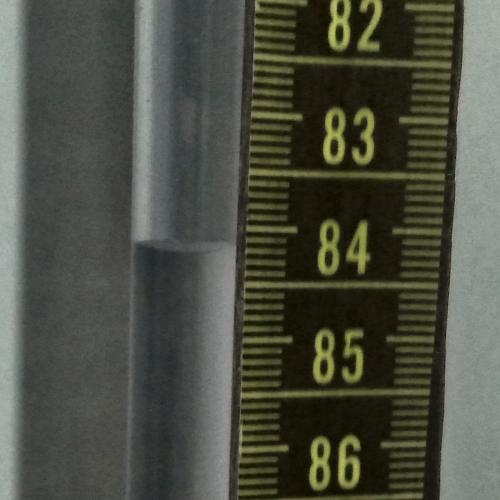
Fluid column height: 84.2 cm